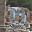
Label: 5